Question:
As you can see in the photo, I only want to find the positions of the values at the end of the circle. I mean (1,5), (2,4), (3,3), (4,4), (5,5), (4,6), (3,7) the positions of these points in the matrix. How can I do this with a single loop?
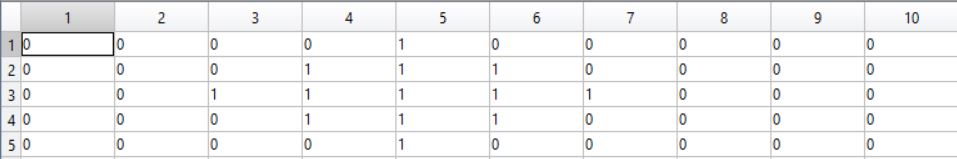
Answer: you can do that with single line using <URL>:
'''
% generate binary circles image
[xg,yg] = meshgrid(1:50);
BW = (xg - 10).^2 + (yg - 20).^2 <= 7^2;
BW = BW | ( (xg - 20).^2 + (yg - 40).^2 <= 3^2) ;
BW = BW | ( (xg - 40).^2 + (yg - 10).^2 <= 2^2) ;
% find boundaries pixels
B = bwboundaries(BW);
% plot image and boundary pixels
imshow(BW,'InitialMagnification','fit')
hold on;
for ii = 1:numel(B)
x = B{ii}(:,2);
y = B{ii}(:,1);
plot(x,y,'.','MarkerSize',15)
end
'''
<URL>